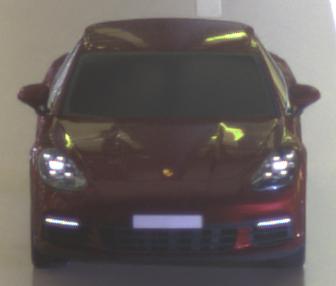
Make: Porsche
Model: Panamera
Detailed model: Panamera (971)
Model produced from: 2016/11
Model produced until: 2018/08
Doors: 5
Color: red
Road condition: wet road
Daytime: night
Contrast: high contrast